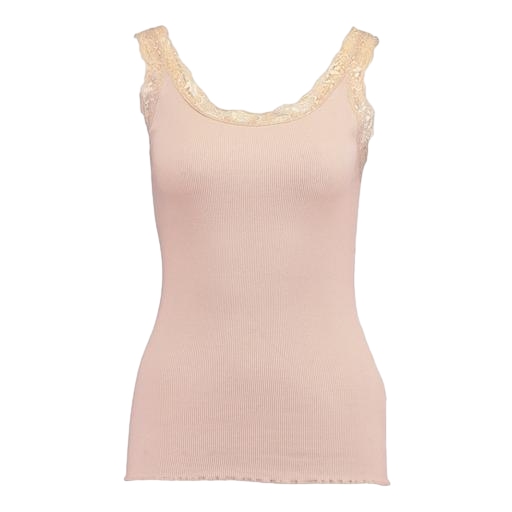
lace-trimmed ribbed tank, beige tank top, beige joan cami, white background